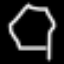
Label: octagon